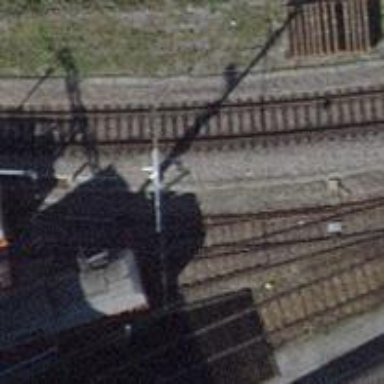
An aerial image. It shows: Single-track electrified railway service yard with contact line for trains.